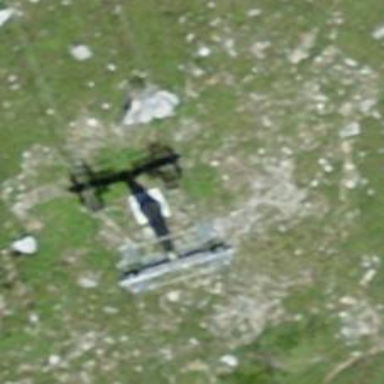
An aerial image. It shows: Pylon used for aerialway.